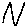
Label: zigzag